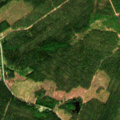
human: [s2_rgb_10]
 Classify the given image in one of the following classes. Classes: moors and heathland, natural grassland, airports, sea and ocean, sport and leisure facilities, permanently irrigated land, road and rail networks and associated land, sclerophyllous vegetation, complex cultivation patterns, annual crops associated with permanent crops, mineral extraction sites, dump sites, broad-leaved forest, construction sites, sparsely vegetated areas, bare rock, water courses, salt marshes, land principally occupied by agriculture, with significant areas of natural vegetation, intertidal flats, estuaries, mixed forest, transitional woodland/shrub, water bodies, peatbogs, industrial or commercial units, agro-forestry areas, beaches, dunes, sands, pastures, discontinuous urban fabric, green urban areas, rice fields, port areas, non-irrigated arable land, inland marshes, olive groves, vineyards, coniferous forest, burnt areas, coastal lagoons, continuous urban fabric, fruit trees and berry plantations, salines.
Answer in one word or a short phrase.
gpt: coniferous forest, transitional woodland/shrub, inland marshes